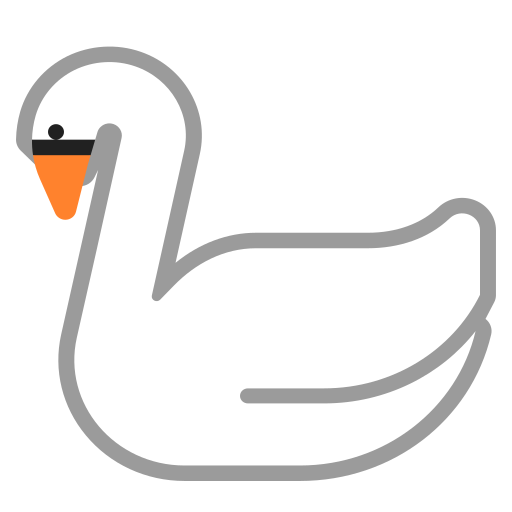
swan flat